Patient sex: M
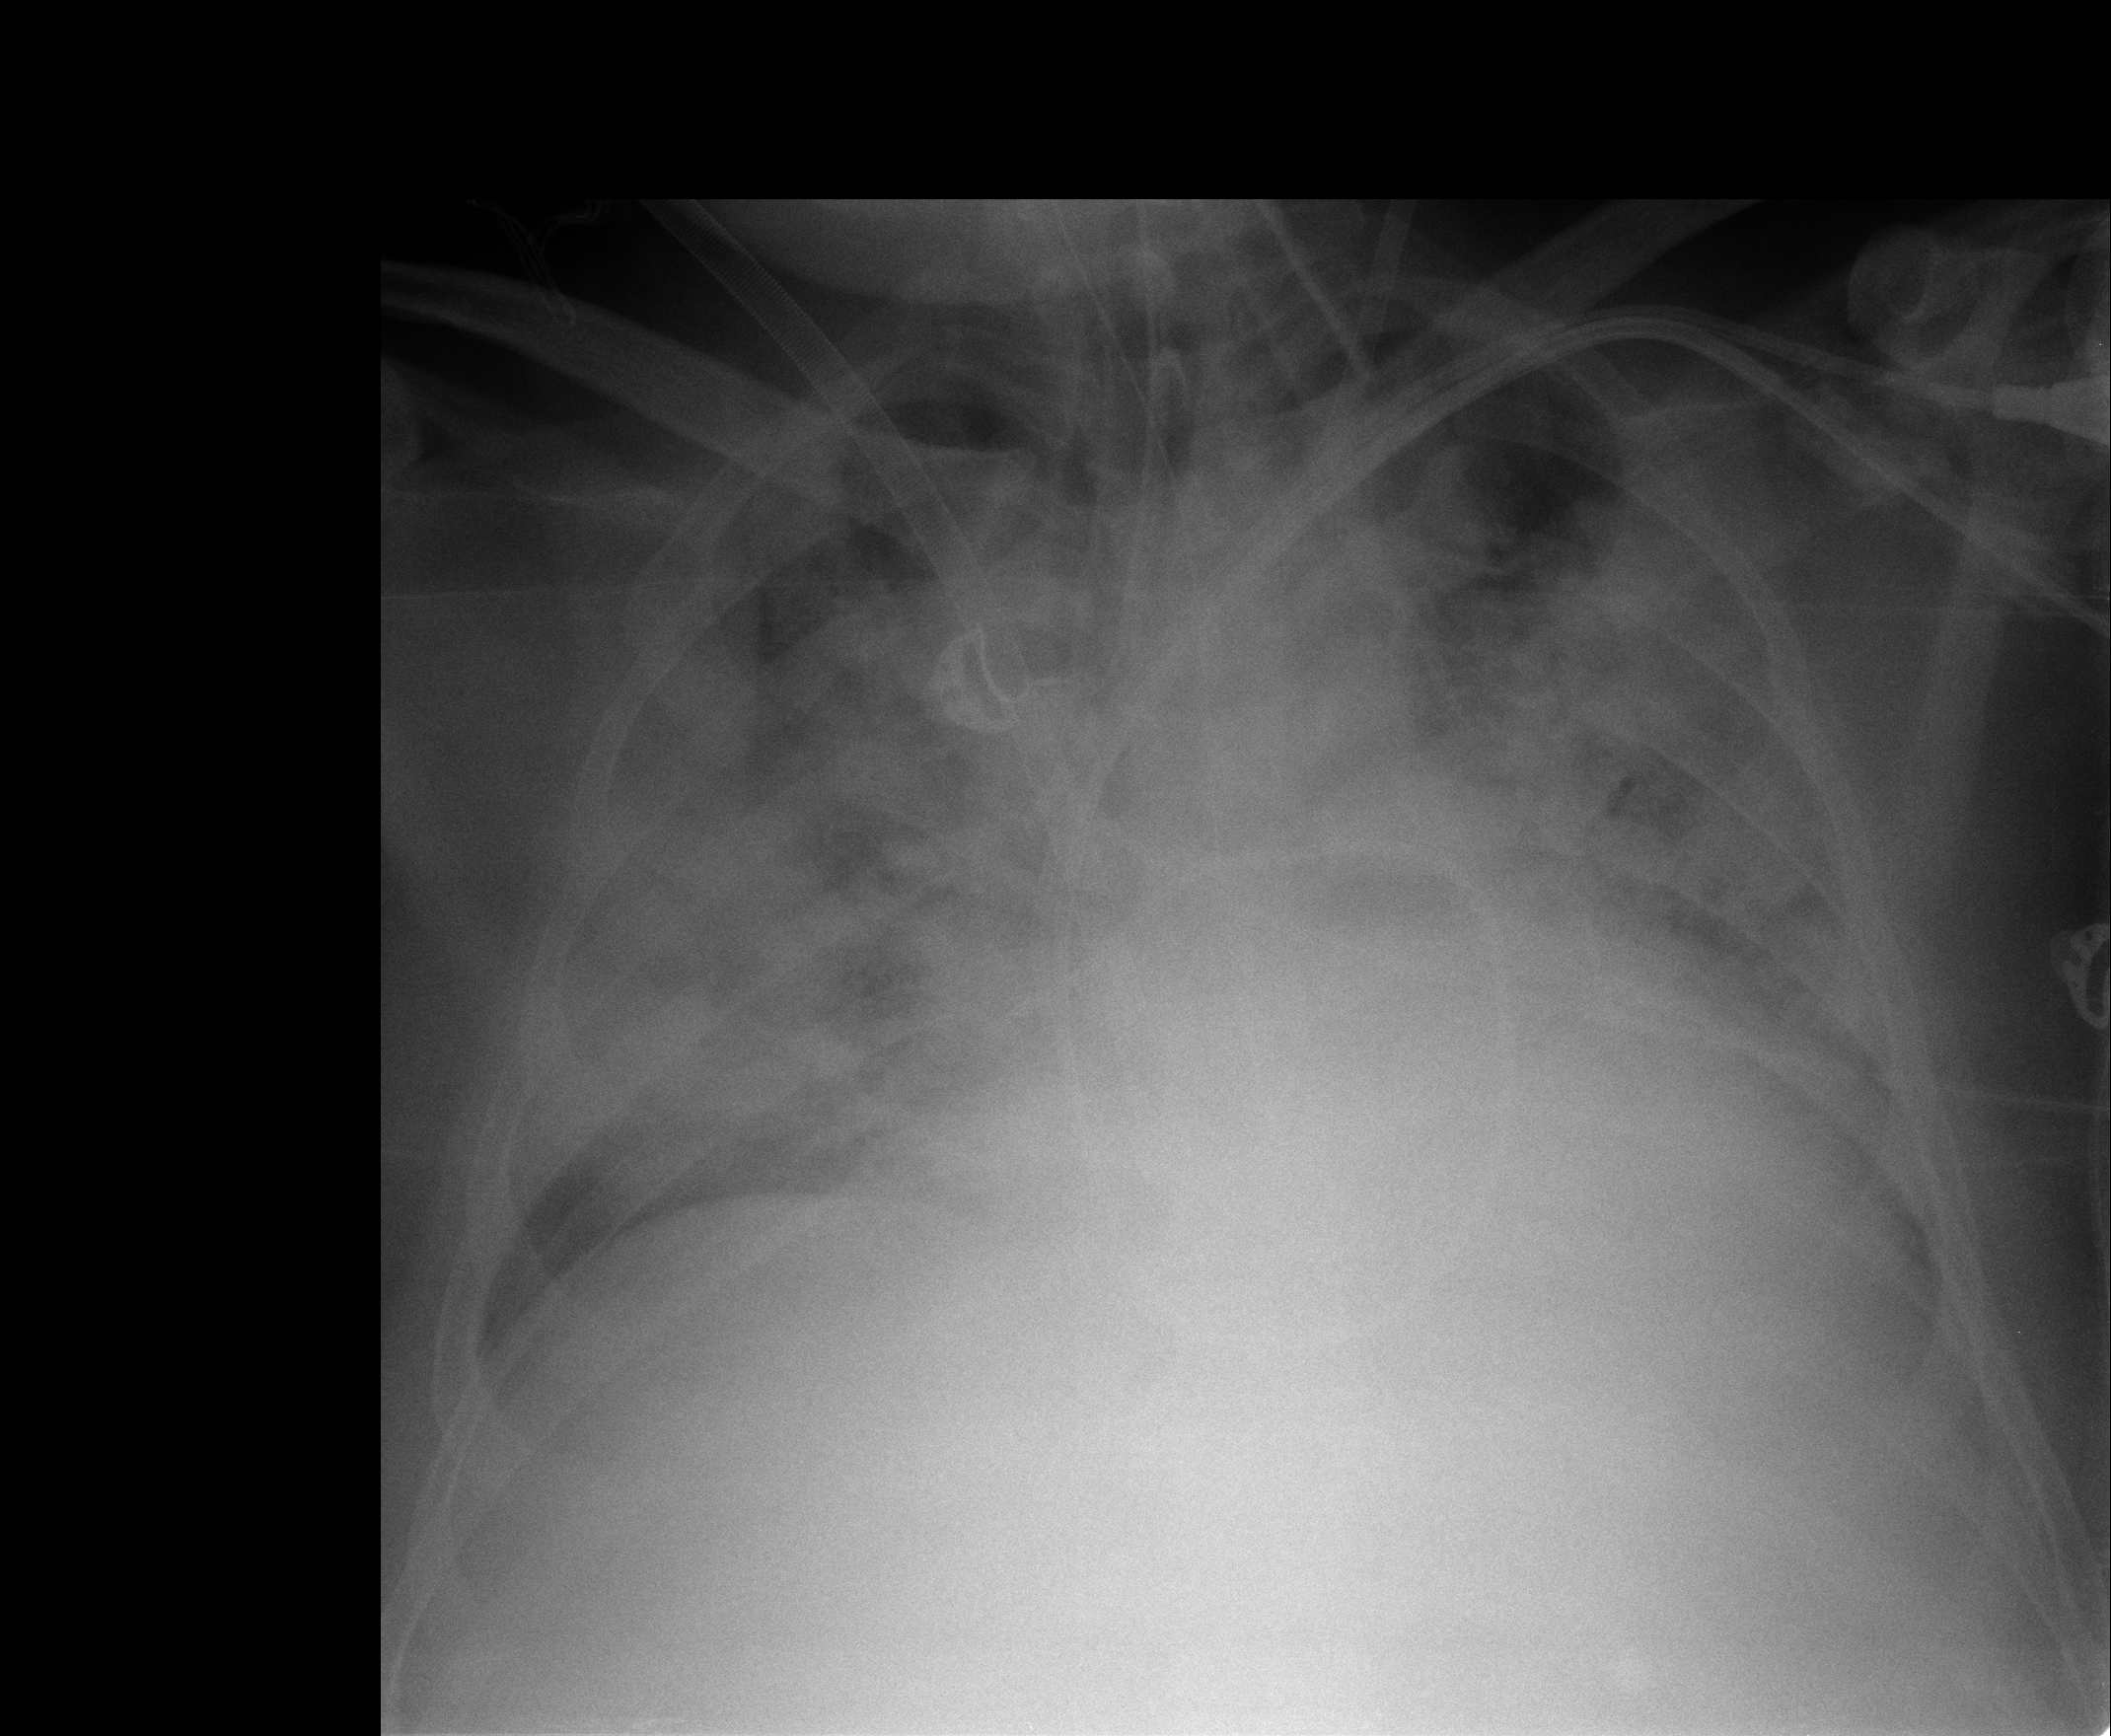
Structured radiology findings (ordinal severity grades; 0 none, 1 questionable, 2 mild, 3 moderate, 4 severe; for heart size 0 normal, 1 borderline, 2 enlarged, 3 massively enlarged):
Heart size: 2
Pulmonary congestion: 2
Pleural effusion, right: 0
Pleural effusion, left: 2
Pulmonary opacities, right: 3
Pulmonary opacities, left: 3
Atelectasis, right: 3
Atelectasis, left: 3